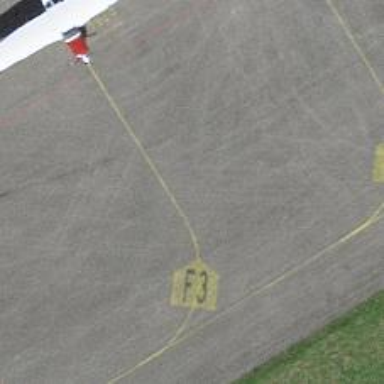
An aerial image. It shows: View of taxiway at the airport.